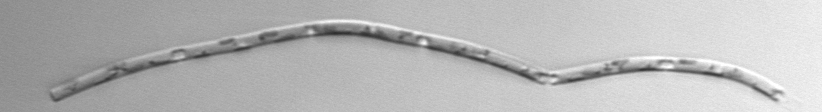
Label: Eucampia_morphytype1